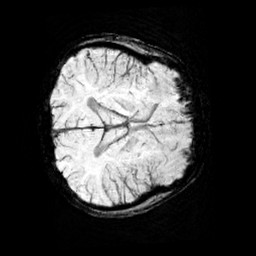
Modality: minIP
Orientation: axial
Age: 10
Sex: female
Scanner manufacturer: siemens
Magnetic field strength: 3 T
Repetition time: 0.027 s
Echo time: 0.02 s